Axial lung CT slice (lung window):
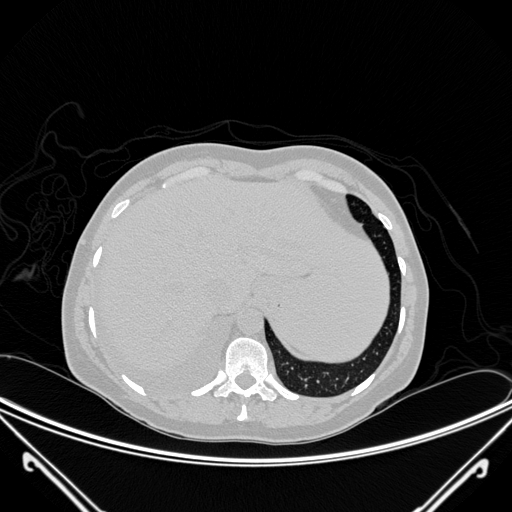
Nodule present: no